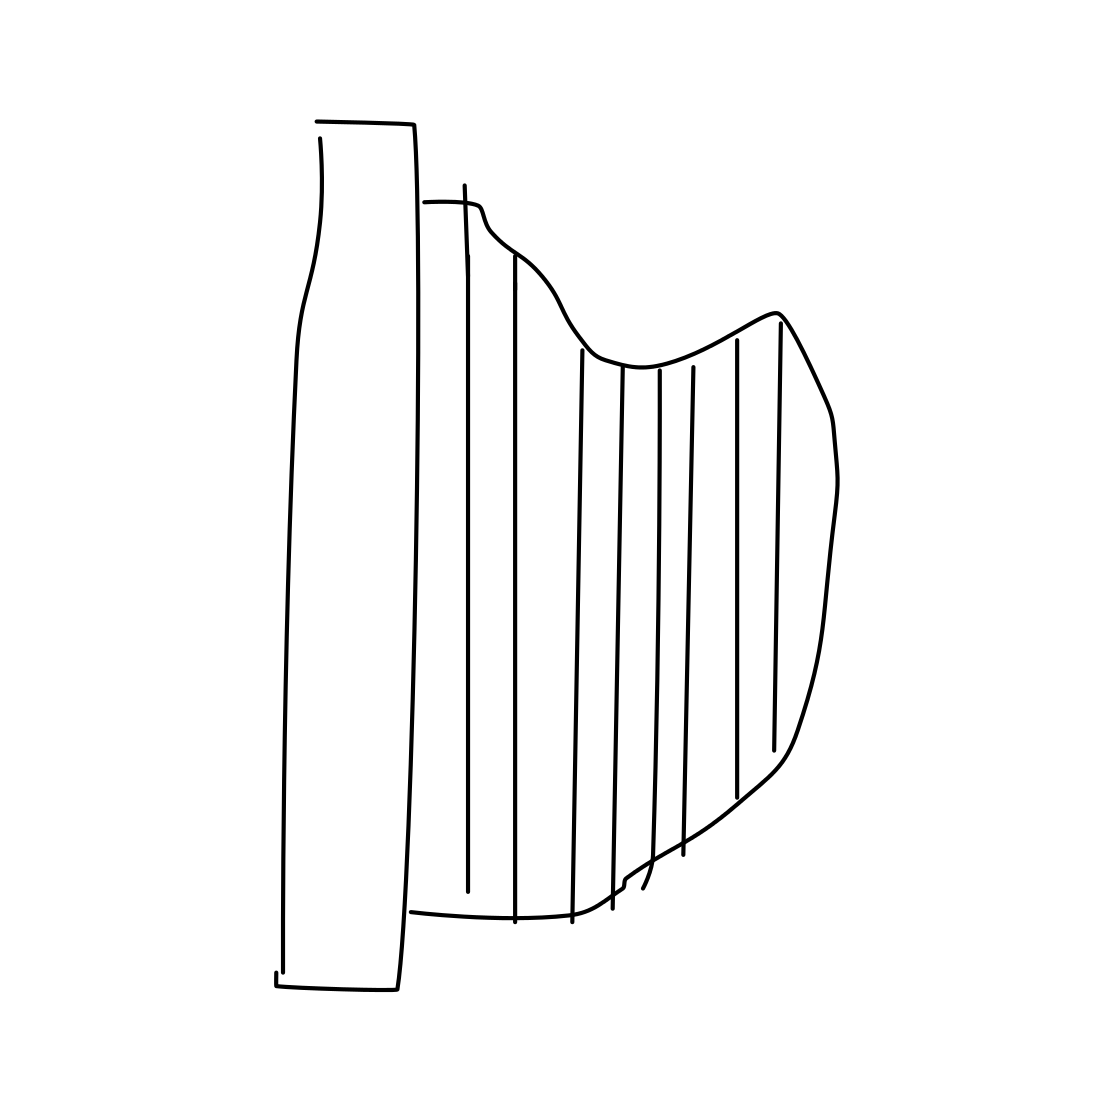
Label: harp